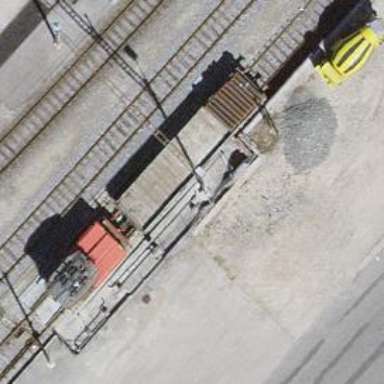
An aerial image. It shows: Railway siding with one electrified track and contact line.